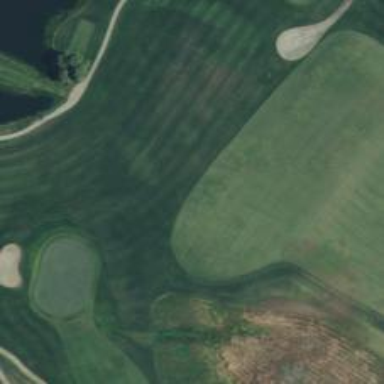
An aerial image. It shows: Grassy area designated as golf tee.